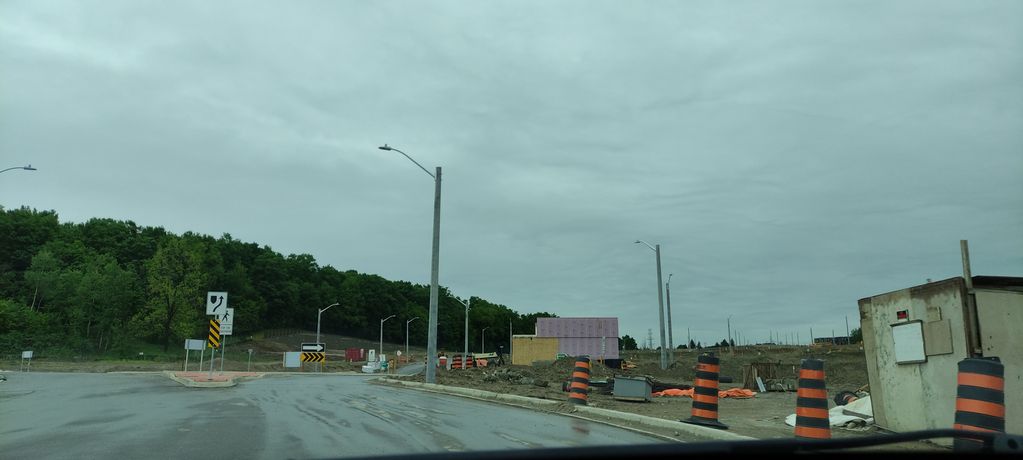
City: kitchener-waterloo